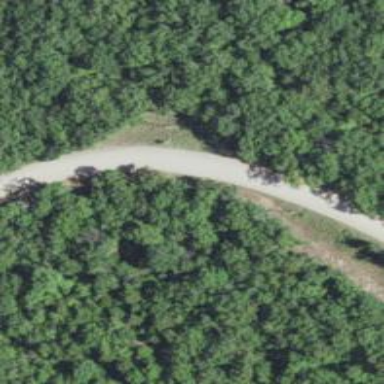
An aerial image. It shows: Unclassified road.